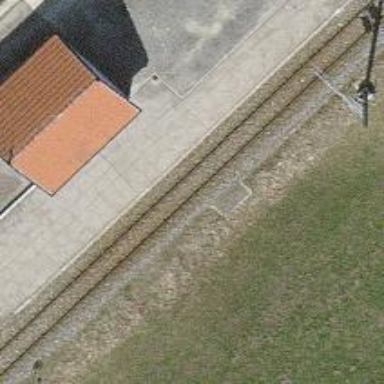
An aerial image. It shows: Public transport stop position.